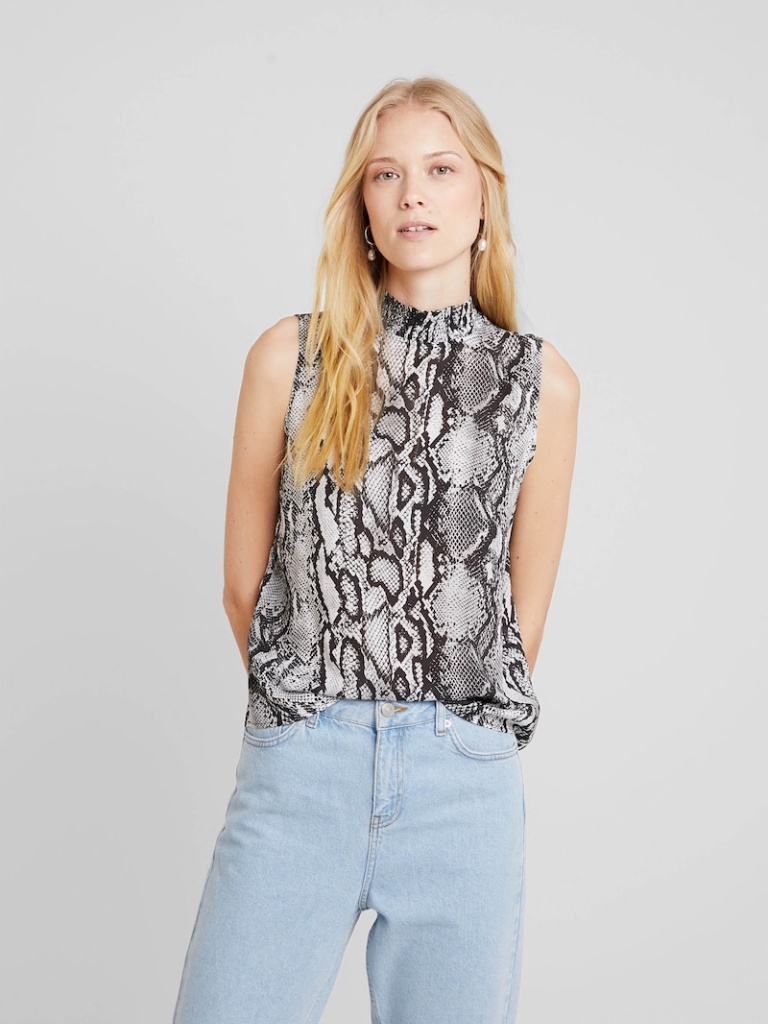
satin loose sleeveless hip length Fully Tucked in mock blouse